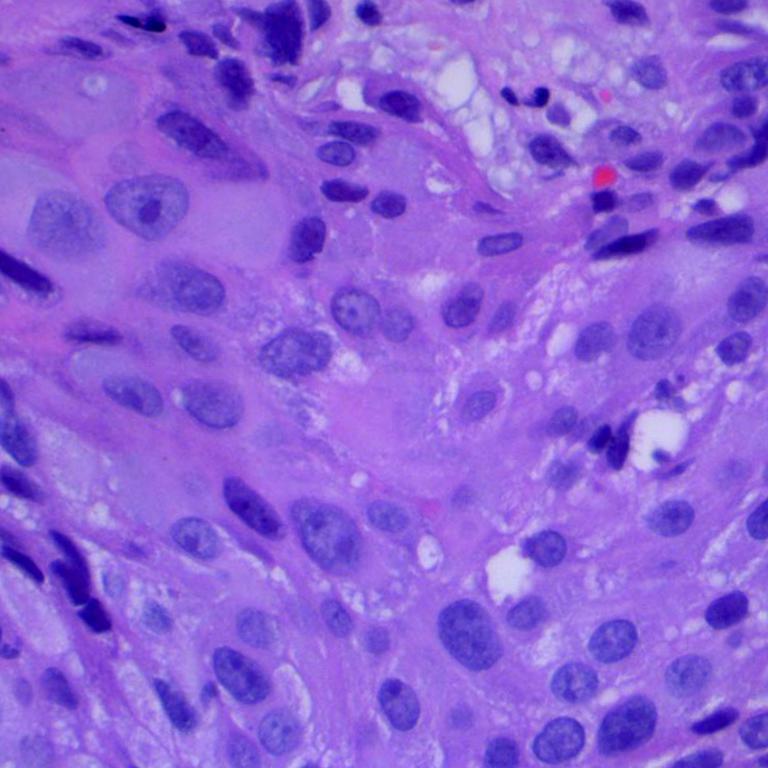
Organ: lung
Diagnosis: squamous carcinomas